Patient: sex F, age 77
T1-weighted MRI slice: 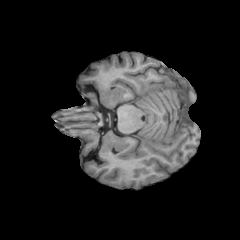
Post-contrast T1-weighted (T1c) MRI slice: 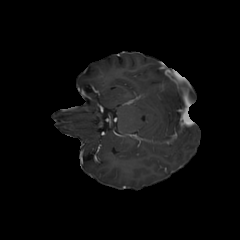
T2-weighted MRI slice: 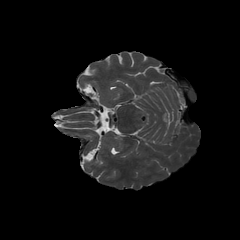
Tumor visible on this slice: no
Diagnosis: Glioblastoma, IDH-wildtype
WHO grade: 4